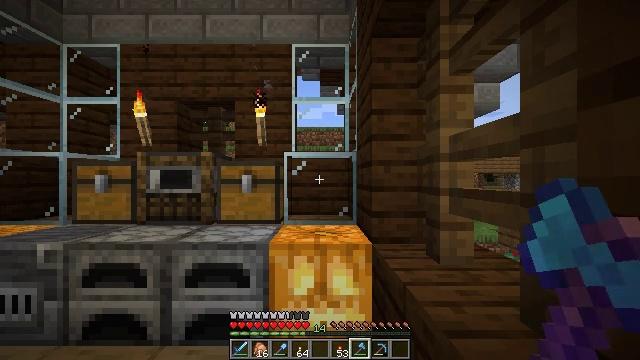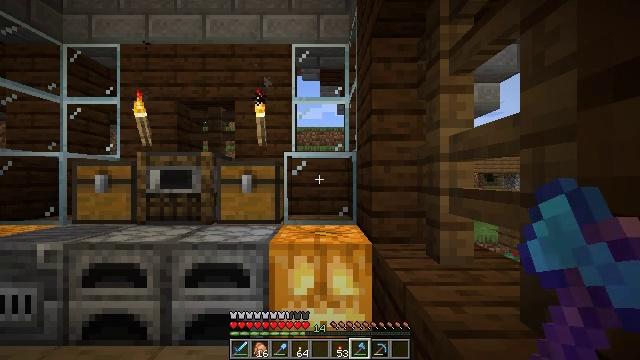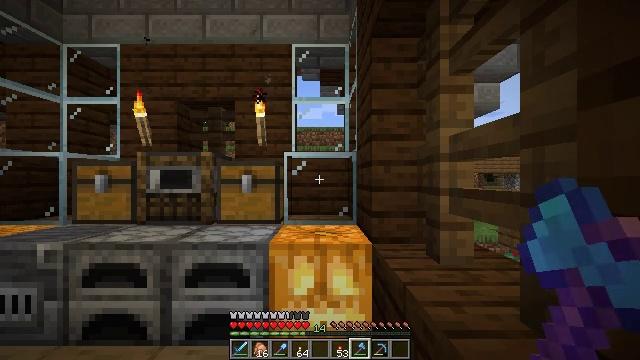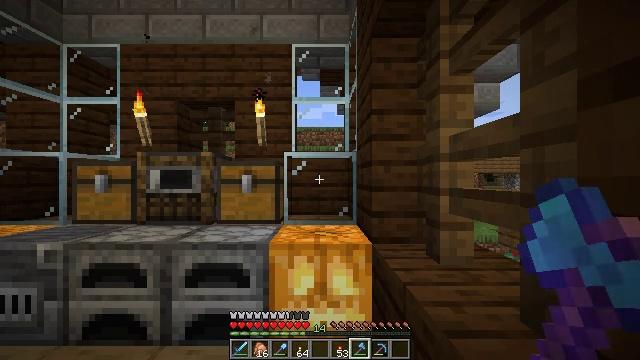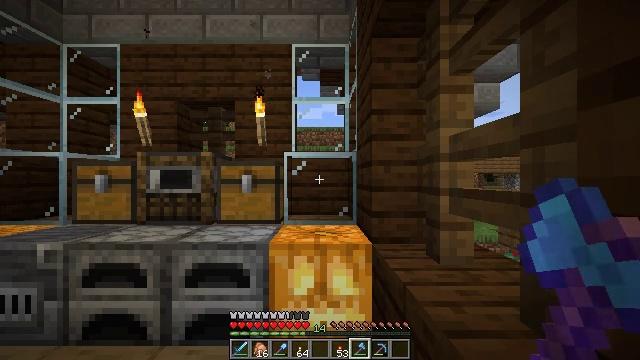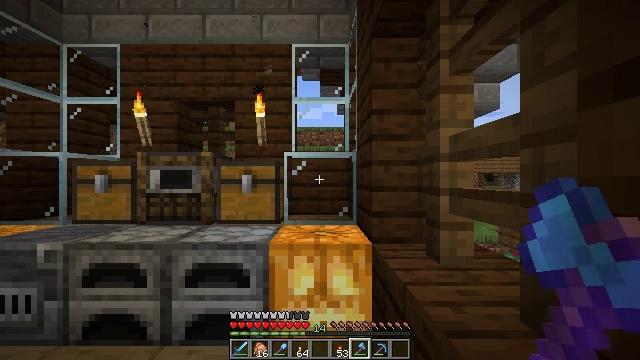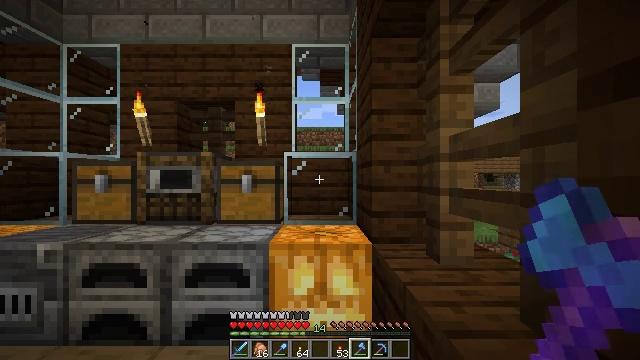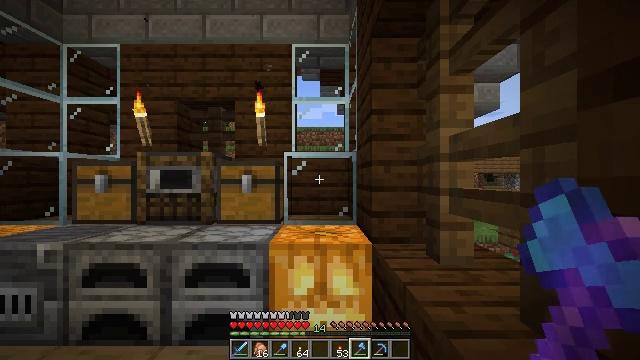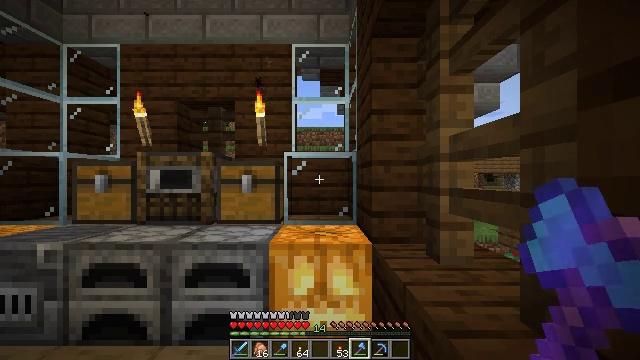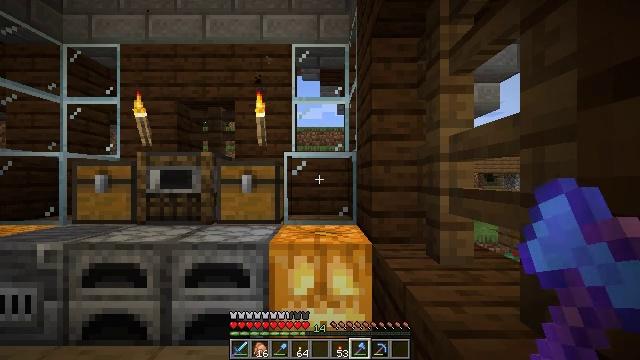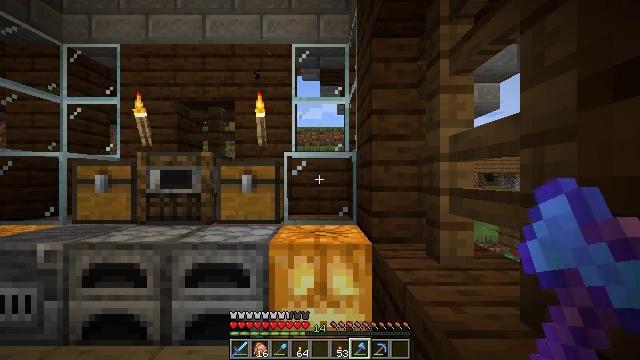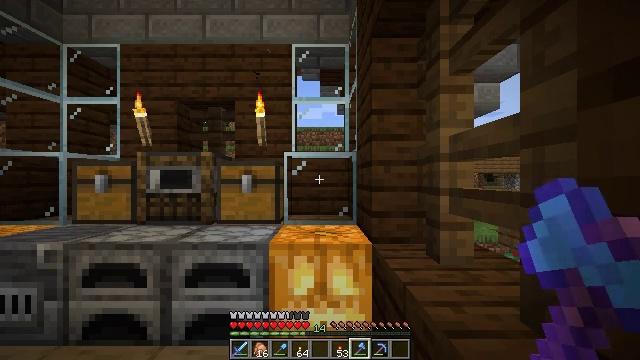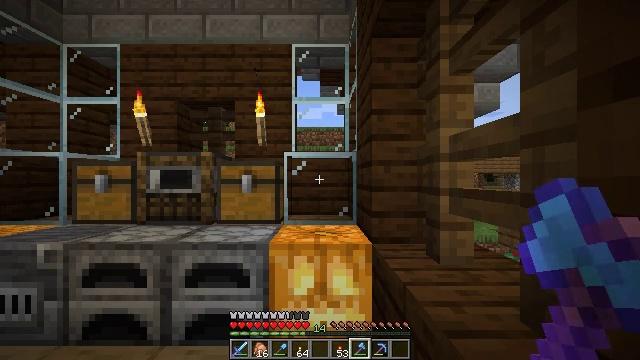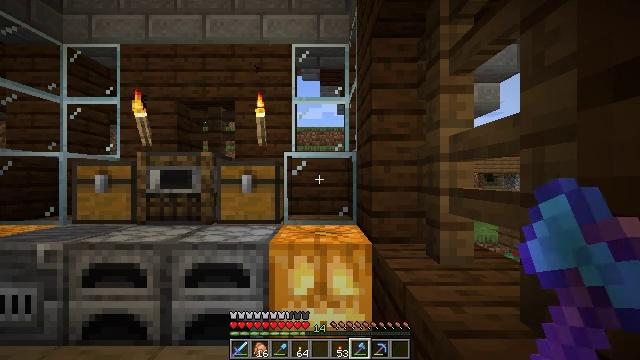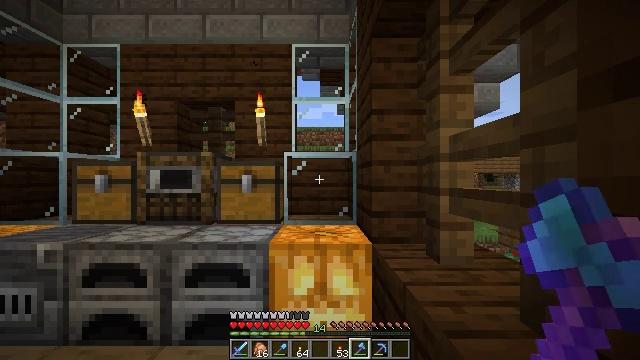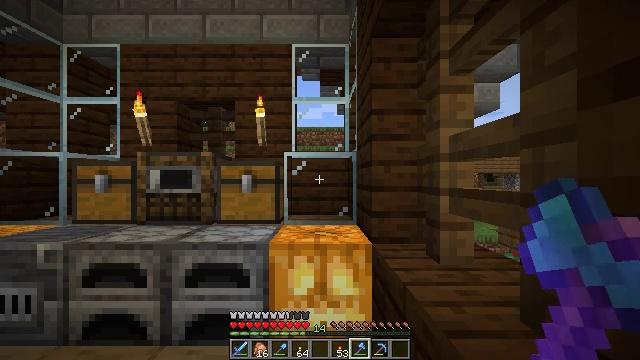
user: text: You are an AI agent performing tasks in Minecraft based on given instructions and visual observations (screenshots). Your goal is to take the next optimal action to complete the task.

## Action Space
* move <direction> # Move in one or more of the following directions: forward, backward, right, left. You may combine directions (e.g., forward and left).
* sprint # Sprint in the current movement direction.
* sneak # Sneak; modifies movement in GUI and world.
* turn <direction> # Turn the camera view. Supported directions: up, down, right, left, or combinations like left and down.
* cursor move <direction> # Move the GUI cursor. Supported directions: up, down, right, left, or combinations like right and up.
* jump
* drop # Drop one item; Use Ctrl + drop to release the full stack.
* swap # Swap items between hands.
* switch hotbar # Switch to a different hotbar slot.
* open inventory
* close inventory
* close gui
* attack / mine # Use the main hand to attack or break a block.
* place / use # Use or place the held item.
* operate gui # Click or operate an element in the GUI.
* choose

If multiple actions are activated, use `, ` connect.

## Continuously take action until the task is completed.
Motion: motion action
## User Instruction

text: Mix brown dye with wool to craft a brown bed.
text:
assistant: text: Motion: no_op
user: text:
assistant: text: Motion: no_op
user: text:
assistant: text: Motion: no_op
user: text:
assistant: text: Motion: no_op
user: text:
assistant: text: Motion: no_op
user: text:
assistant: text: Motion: no_op
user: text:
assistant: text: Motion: no_op
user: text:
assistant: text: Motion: no_op
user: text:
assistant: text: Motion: no_op
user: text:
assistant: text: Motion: no_op
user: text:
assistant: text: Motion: no_op
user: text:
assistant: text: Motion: no_op
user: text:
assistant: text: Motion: no_op
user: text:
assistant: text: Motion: no_op
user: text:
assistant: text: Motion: no_op
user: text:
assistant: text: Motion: no_op
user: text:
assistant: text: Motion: no_op
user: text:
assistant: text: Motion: no_op
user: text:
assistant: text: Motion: no_op
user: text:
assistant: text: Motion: no_op
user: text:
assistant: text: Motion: no_op
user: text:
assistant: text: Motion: no_op
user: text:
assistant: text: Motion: no_op
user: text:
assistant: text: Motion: no_op
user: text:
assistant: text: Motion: no_op
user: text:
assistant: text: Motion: no_op
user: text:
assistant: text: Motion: no_op
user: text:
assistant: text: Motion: no_op
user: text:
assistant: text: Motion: no_op
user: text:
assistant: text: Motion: no_op